В сосуд, содержащий смесь воды и льда, в момент времени $\tau=0~мин$ опустили нагреватель мощностью $P_{0}=400~Вт$. Содержимое сосуда интенсивно размешивается. На рисунке представлена зависимость температуры $t$ смеси от времени $\tau$.  Известно, что мощность $Q$ тепловых потерь пропорциональна разности температур $\Delta t=t-t_{0}$, где $t_{0}$ - температура окружающей среды. При расчётах вы можете принять $t_{0}=0{ }^{\circ}С$ и, следовательно, $Q=\alpha t$, где $\alpha$ - постоянный коэффициент, не зависящий от температуры. Используя приведённый график зависимости $t(\tau)$, найдите:
Начальную массу льда $m_{л}$ в смеси.
Общую массу $M$ содержимого сосуда.
Коэффициент пропорциональности $\alpha$.
Максимальную мощность нагревателя $P_{max}$, при которой вода никогда не закипит.
Время $\tau_{1}$ от начала таяния льда, в течение которого вода в сосуде закипит, если мощность нагревателя $P_{1}=300~Вт$. Удельная теплоёмкость воды $c_{В}=4200~Дж/(кг \cdot К)$; удельная теплота плавления льда $\lambda=3.2 \cdot 10^{5}~Дж/кг$.
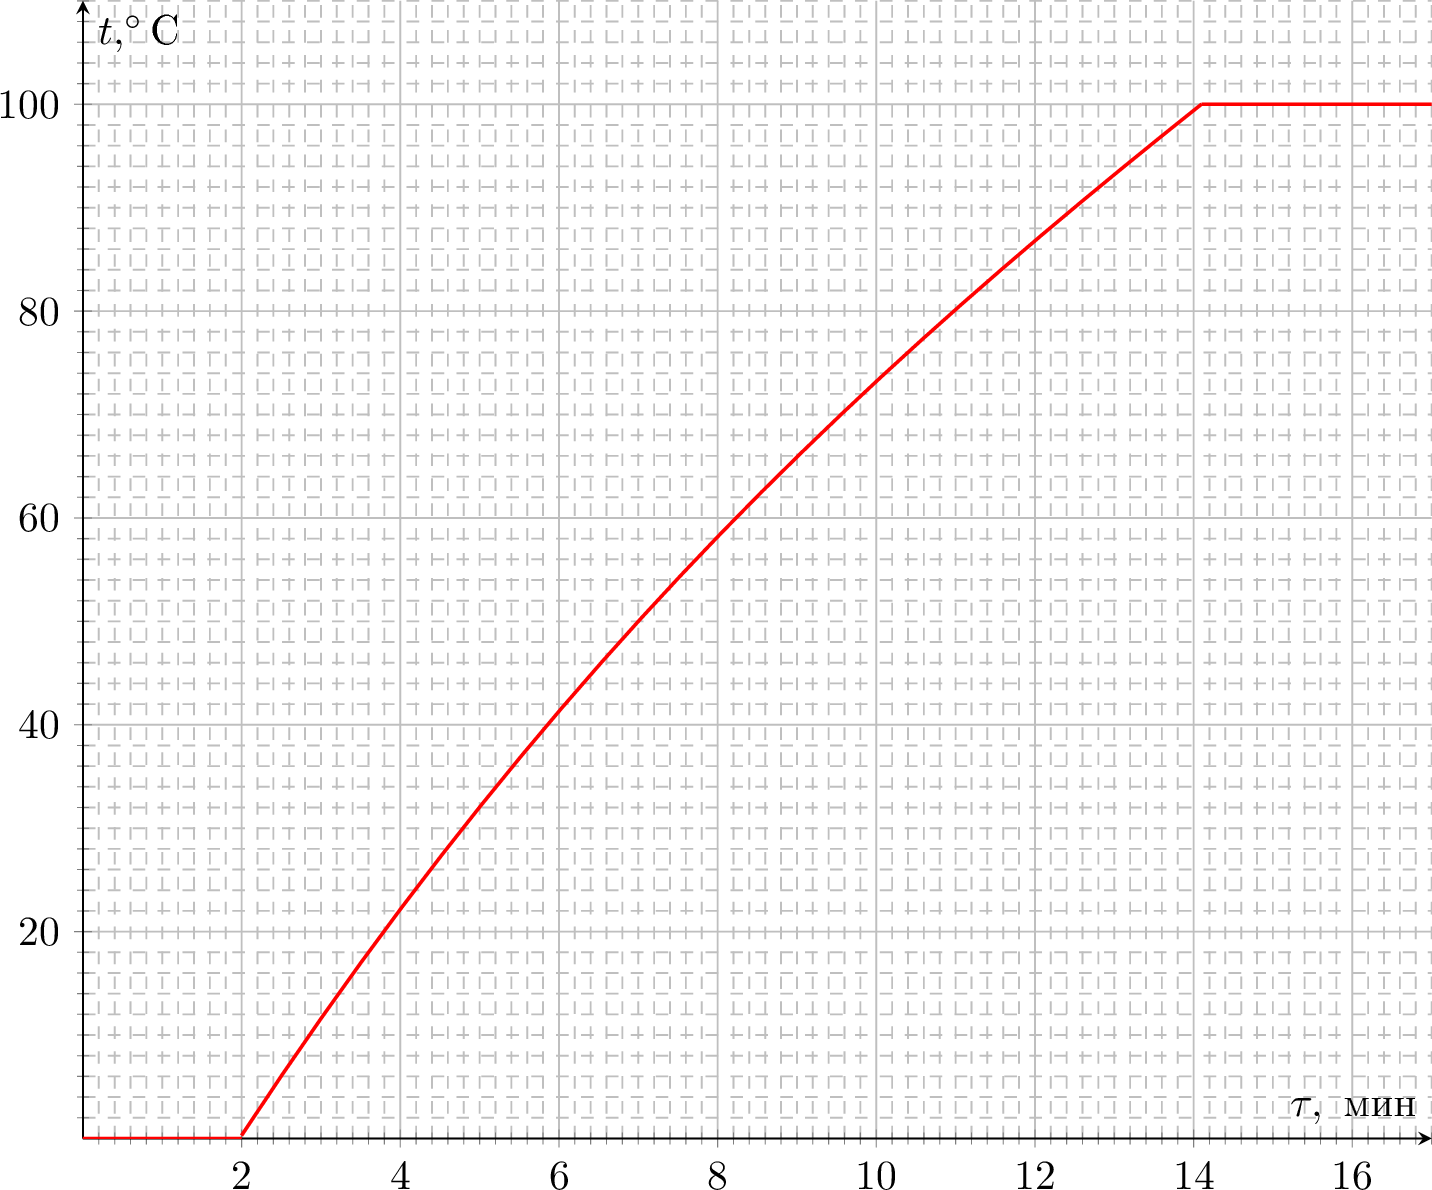
Начальную массу льда $m_{л}$ в смеси.
Решение: Горизонтальный участок графика соответствует времени $\tau_{0}$ плавления льда: $$ m_{л} \lambda=P_{0} \tau_{0}, \quad \text { откуда } \quad m_{л}=\frac{P_{0} \tau_{0}}{\lambda} \approx 0.15~кг. $$
Ответ: $$ m_{л}\approx 0.15~кг. $$

Общую массу $M$ содержимого сосуда.
Решение: Общую массу смеси найдём из наклона графика при $t_{0}=0~^{\circ}С$: $$ c_{в} M \Delta t=P_{0} \Delta \tau, \quad \text { откуда } \quad M=\frac{P_{0}}{c_{в}} \frac{\Delta \tau}{\Delta t}=\frac{P_{0}}{k_{1} c_{в}}. $$ Угловой коэффициент $k_{1}=(\Delta t / \Delta \tau)_{t=t_{0}} \approx 0.20~^{\circ}С/с$, масса $M \approx 0.48~кг$.
Ответ: $$ M \approx 0.48~кг. $$

Коэффициент пропорциональности $\alpha$.
Решение: Коэффициент $\alpha$ найдём из наклона $k_{2}$ графика при $t=t_{1}=100~^{\circ}С$: $$ c_{в} M \Delta t=\left(P_{0}-\alpha t_{1}\right) \Delta \tau, \quad \text { откуда } \quad \alpha=\frac{P_{0}-c_{в} M k_{2}}{t_{1}}, $$ где $k_{2}=(\Delta t / \Delta \tau)_{t=t_{1}} \approx 0.10~^{\circ}С/с$. Тогда $\alpha \approx 2.0~Вт/^{\circ}С$.
Ответ: $$ \alpha \approx 2.0~Вт/^{\circ}С. $$

Максимальную мощность нагревателя $P_{max}$, при которой вода никогда не закипит.
Решение: Максимальную мощность, при которой вода не закипит, найдём из условия: $P_{\max }-\alpha \cdot t_{1}=0$, откуда $P_{\max } \approx 200~Вт$.
Ответ: $$ P_{\max } \approx 200~Вт. $$

Время $\tau_{1}$ от начала таяния льда, в течение которого вода в сосуде закипит, если мощность нагревателя $P_{1}=300~Вт$.
Решение: Для ответа на последний вопрос нужно решить уравнение $$ (P-Q) d \tau=(P-\alpha t) d \tau=c_{в} M d t. $$ Переменные разделяются: $$ \frac{d \tau}{c_{в} M}=\frac{d t}{P-\alpha t}, \quad \text { откуда } \quad \tau=\frac{с_{в} M}{\alpha} \ln \frac{P}{P-\alpha t}, $$ уравнение кривой нагревания воды от $0$ до $100~^{\circ}С$. Время $\tau_{1}$ закипания от начала процесса таяния льда при $P_{1}=300~Вт$ paвно $$ \tau_{1}=\frac{\lambda m_{л}}{P_{1}}+\frac{c_{в} M}{\alpha} \ln \frac{P_{1}}{P_{1}-\alpha t_{1}} \approx 21~мин. $$
Ответ: $$ \tau_{1}\approx 21~мин. $$
Темы:
T, Всероссийские, Фазовый переход, Теплота, Мощность, Температура, Теплообмен